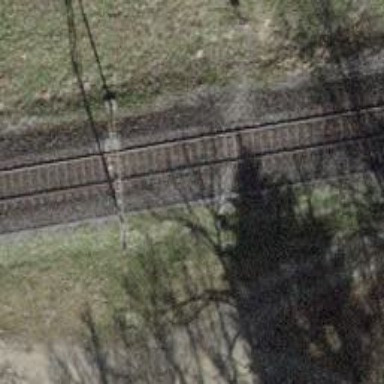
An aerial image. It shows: Uncontrolled railway crossing.